Field crop: maize
Growth stage: 2
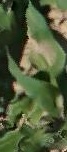
Species: maize